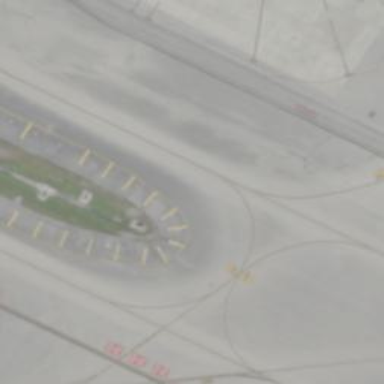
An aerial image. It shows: Image of taxiway at airport.